Interaction volume radius: 10 \u00c5
Interaction volume height: 10 \u00c5
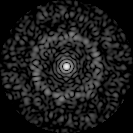
Disorder parameter: 0.8368